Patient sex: F
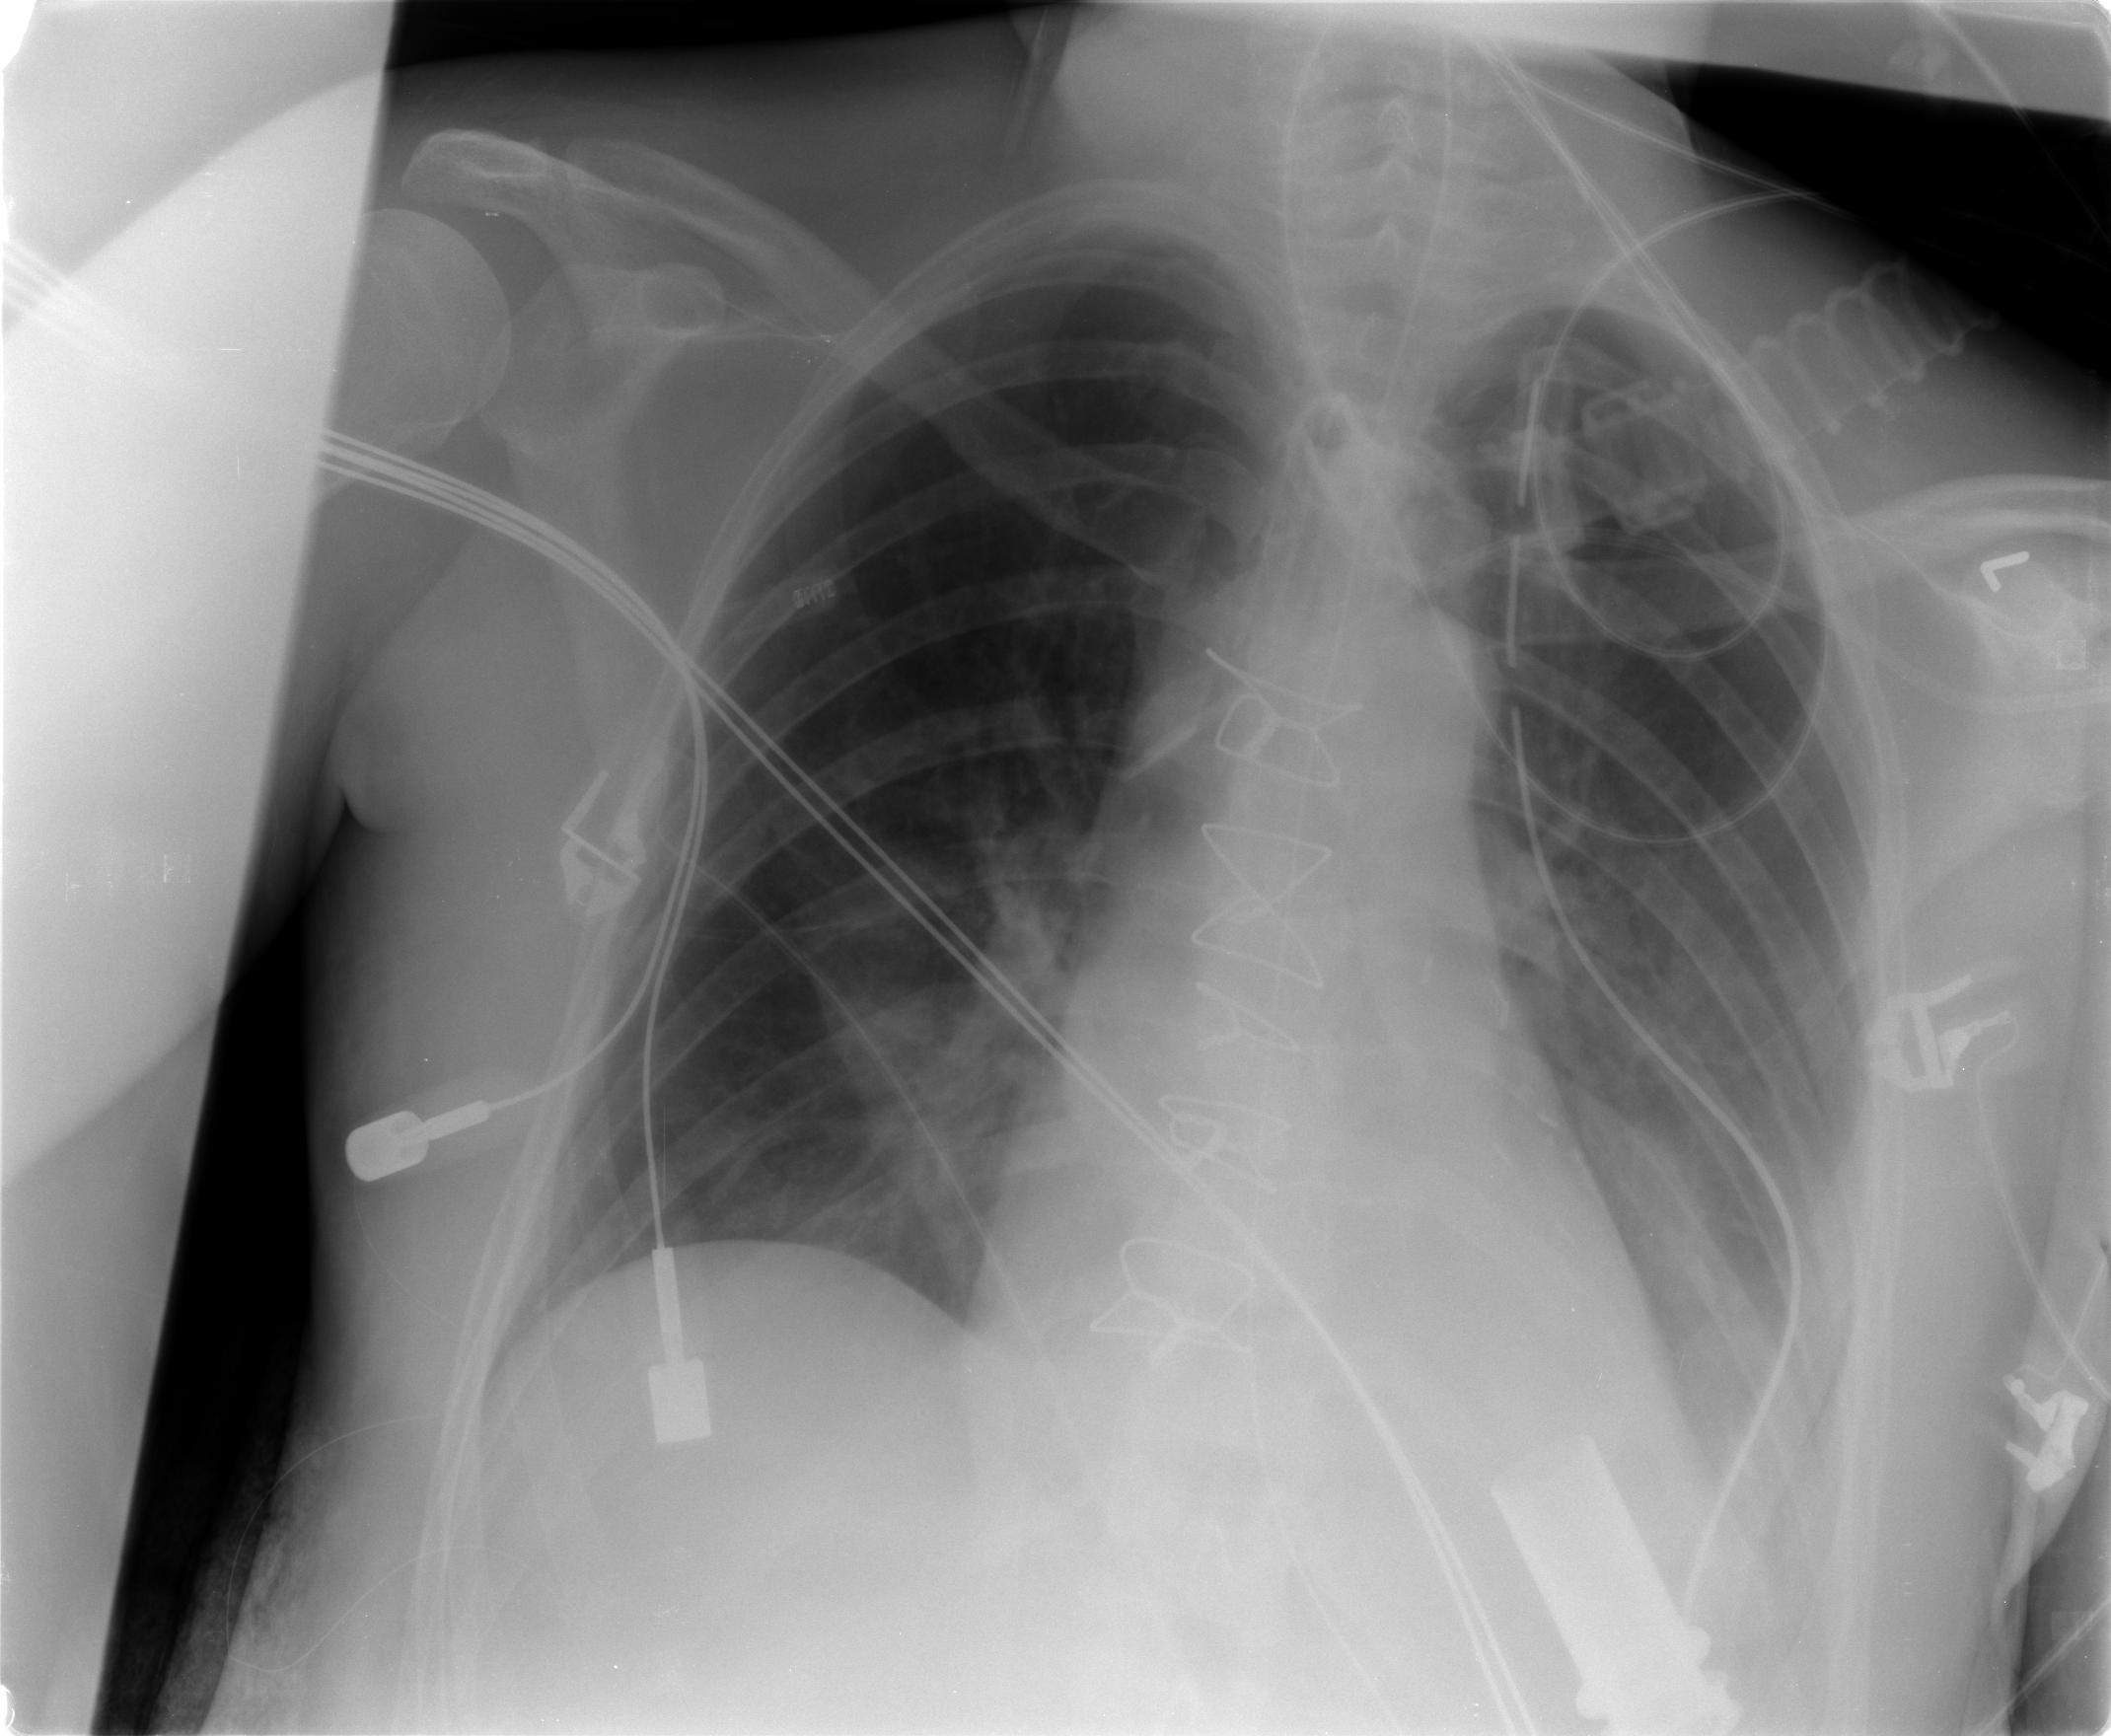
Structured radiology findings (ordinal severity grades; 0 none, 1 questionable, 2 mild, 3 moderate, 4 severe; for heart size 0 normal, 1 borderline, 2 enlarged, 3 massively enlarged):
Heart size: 2
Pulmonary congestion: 0
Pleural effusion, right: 1
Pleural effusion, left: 1
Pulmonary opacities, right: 1
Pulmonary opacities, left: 0
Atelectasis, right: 2
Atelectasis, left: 1